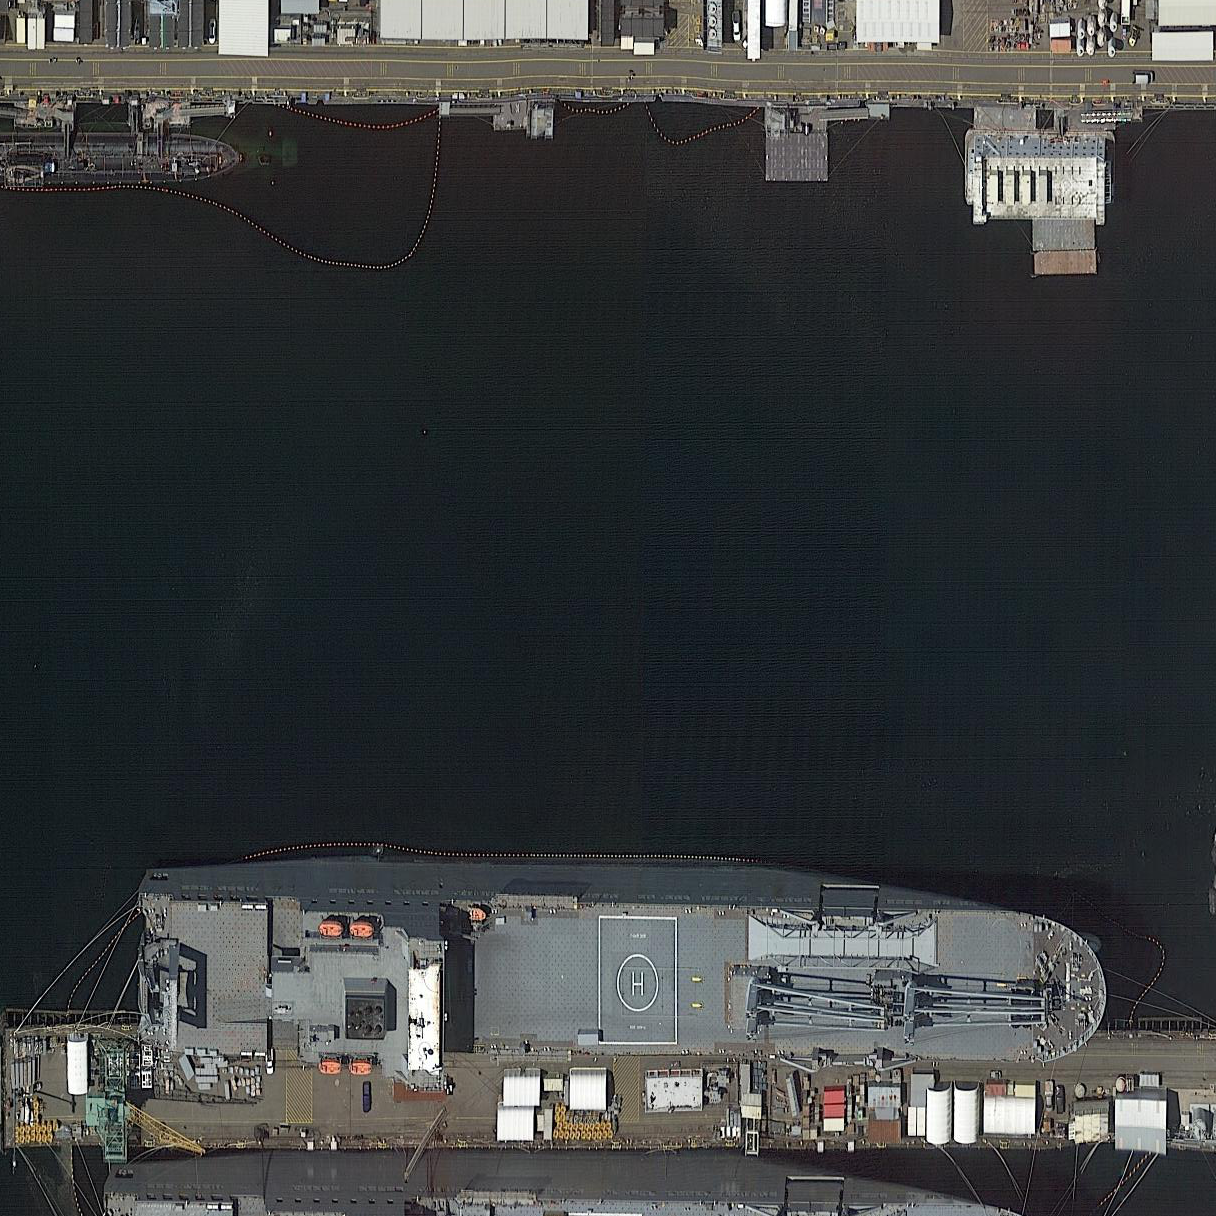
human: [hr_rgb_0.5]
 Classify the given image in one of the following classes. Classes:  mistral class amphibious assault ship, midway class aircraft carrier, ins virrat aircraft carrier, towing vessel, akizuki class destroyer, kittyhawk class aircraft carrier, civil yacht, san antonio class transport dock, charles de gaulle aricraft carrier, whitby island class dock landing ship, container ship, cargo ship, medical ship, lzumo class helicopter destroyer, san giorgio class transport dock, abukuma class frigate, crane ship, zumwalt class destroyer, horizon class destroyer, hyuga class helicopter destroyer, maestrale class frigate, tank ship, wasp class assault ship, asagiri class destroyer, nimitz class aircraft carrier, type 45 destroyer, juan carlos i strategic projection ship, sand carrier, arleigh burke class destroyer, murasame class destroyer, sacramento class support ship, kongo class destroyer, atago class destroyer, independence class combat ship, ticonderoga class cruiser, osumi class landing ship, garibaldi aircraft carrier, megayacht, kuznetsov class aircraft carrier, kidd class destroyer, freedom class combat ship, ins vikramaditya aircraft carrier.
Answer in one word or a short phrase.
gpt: Crane ship